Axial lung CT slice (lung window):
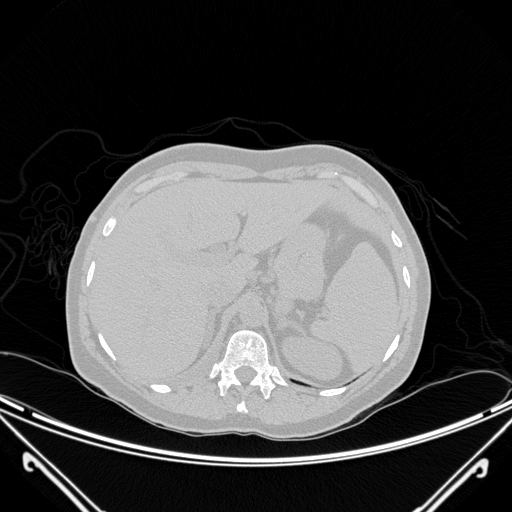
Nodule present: no